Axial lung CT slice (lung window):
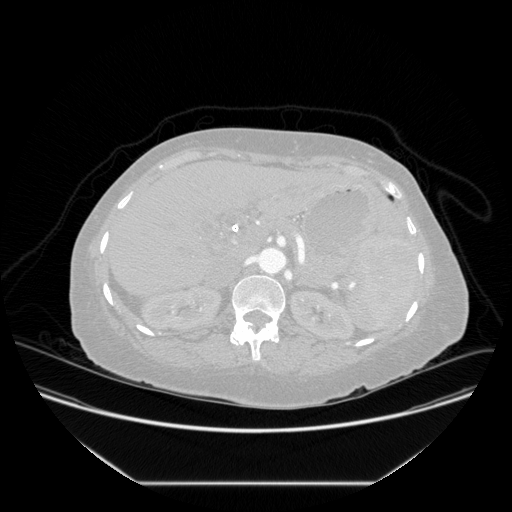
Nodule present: no